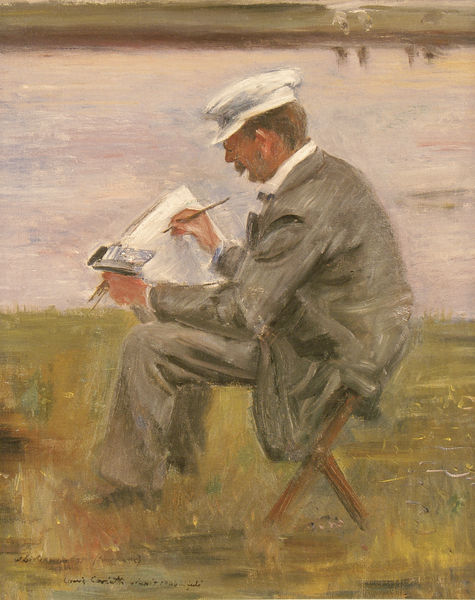
Titel: Porträt des Malers Walter Leistikow
Künstler: Lovis Corinth
Standort: Berlin
Institution: Staatliche Museen zu Berlin, Preußischer Kulturbesitz
Schlagwörter: blau, feder, gemälde, hand, himmel, kopf, mann, schatten, wasser, weiß, aquarell, fluss, gelb, grün, impressionismus, landschaft, ocker, see, sitzen, teich, ufer, abend, blumen, braun, bunt, grau, hut, licht, ohr, profil, schwarz, skizze, stuhl, ölbild, gras, rasen, wiese, beige, malerei, anzug, bart, hemd, jacke, kappe, mütze, schnurrbart, falten, gesicht, inkarnat, kragen, bildnis, hände, portrait, porträt, signatur, spiegel, öl, bach, natur, spiegelung, vögel, kanal, sonne, mantel, sessel, sitzend, blatt, rosa, kopfbedeckung, seitlich, papier, farben, farbe, lila, violett, wasserfarbe, signiert, hocker, rand, schemel, flus, ölgemälde, möwen, wasse, schnäuzer, duktus, klappstuhl, impressionistisch, sitzt, maler, manet, staffelei, schnauzer, selbstporträt, reflexion, corinth, lovis corinth, kohle, hocken, künstler, selbstbildnis, leinwand, malen, palette, pinsel, pinselstrich, stift, selbstportrait, zeichnen, gebückt, freiluftmalerei, plein air, mittelpunkt, oberlippenbart, block, malerporträt, schildmütze, zeichner, drausen, abendlicht, flussufer, völge, zentriert, spigelung, auflösung, malt, malend, zeichnet, zeichenpapier, refelktion, deutscher impressionismus, barth, camile corot, holzhocker, klappschemel, naru, oberlipenbart